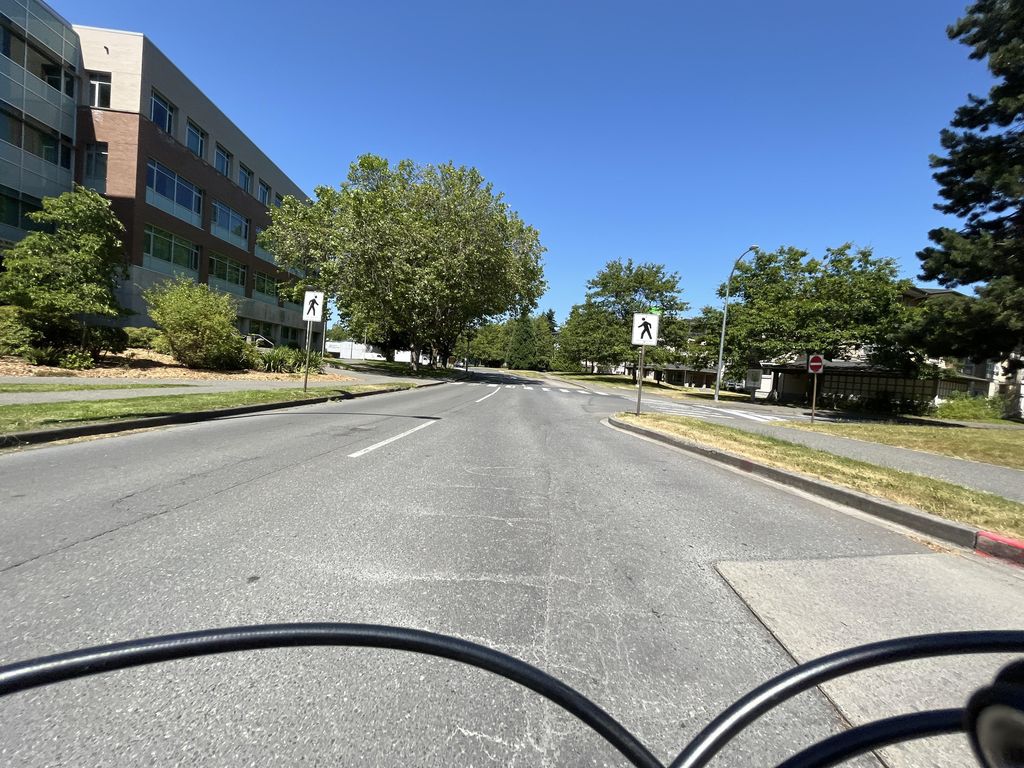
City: victoria